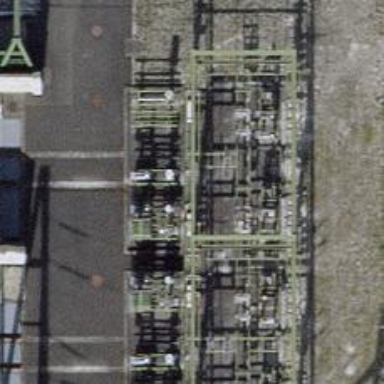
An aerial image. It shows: Insulator used in power systems.